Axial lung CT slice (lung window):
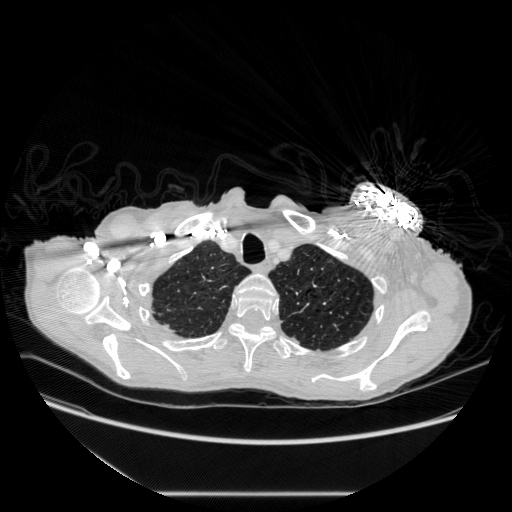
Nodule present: no